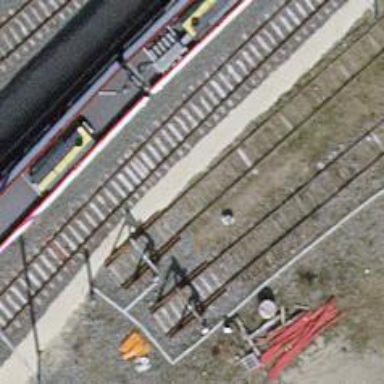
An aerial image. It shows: Railway buffer stop.